Question: So the type being returned by the activator (not shown here) is just a POCO that I created. Nothing special about it at all. But despite, the return type of 'GetWrapper' or 'GetWrapper<T>' the object being returned is of type dynamic so none of the properties of the actual class being return are being seen by intellisense. Any ideas?

UPDATE:
Sorry, Jon:
'''
public static T GetWrapper<T>(object type, dynamic obj)
where T : class, IRedditObject
{
return GetWrapper(type, obj) as T;
}
public static object GetWrapper(object type, dynamic obj)
{
return Activator.CreateInstance(Types[type.ToString()], obj);
}
public class LinkWrapper : IRedditObject
{
private readonly dynamic _link;
public string Kind { get { return "t3"; } }
public dynamic Data { get { return _link.data; } }
public LinkWrapper(dynamic link)
{
_link = link;
}
public string Domain { get { return Data.domain; } }
}
[TestMethod]
public void Test()
{
var proxy = new SubredditProxy();
var dotnet = proxy.GetSubredditAsync("dotnet").Result;
var child1 = dotnet.data.children[0];
// this is being returned as dynamic
var obj = RedditDynamicObjectWrapperFactory.GetWrapper<LinkWrapper>(child1.kind, child1);
Assert.IsNotNull(obj);
}
'''
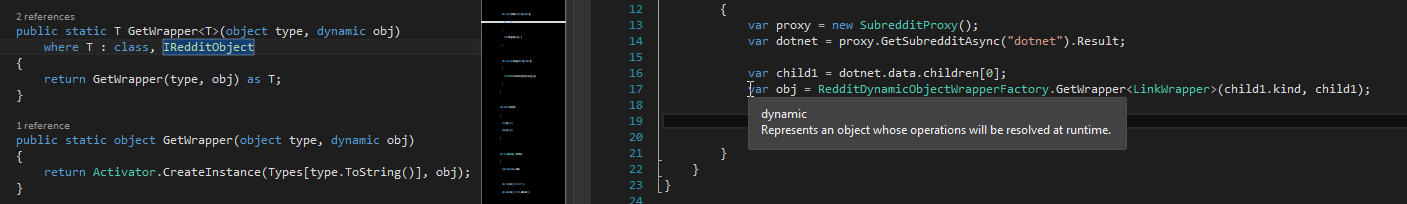
Answer: I strongly suspect that either 'child1' or 'child1.kind' are of type 'dynamic', meaning that the expression is deemed to be a dynamically-bound expression, despite everything else.
Here's a short but example to demonstrate what I mean:
'''
using System;
class Test
{
public static T Foo<T>(object x)
{
return default(T);
}
public static void Main(string[] args)
{
object a = new object();
dynamic b = a;
var c = Foo<string>(a);
var d = Foo<string>(b);
Console.WriteLine(c.SomeRandomMember); // Invalid
Console.WriteLine(d.SomeRandomMember); // Valid
}
}
'''
The invalid statement is invalid because the type of 'c' is 'string' - but the subsequent statement is fine, because the type of 'd' is 'dynamic'.
Even though there's only one possible method which it be bound to at execution time - and even though that binding will always work - the basic rule is that almost expression involving a 'dynamic' value is deemed to be of type 'dynamic'. (There are a few exceptions such as 'as' and 'new'.)
To make your return value non-dynamic, just cast your values to 'object':
'''
var obj = RedditDynamicObjectWrapperFactory.GetWrapper<LinkWrapper>
((object) child1.kind, (object) child1);
'''
That will now be a bound call. Or you could leave it as a dynamically bound call, and use the implicit conversion from an expression of type 'dynamic' to other types:
'''
LinkWrapper obj = RedditDynamicObjectWrapperFactory.GetWrapper<LinkWrapper>(child1.kind, child1);
'''